Field crop: maize
Growth stage: 1
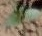
Species: datura